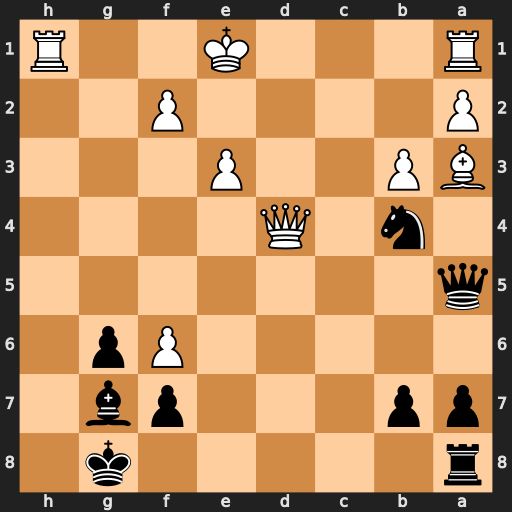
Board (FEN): r5k1/pp3pb1/5Pp1/q7/1n1Q4/BP2P3/P4P2/R3K2R
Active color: b
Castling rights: KQ
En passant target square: -
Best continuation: Nc2+ Kf1 Nxd4